Question: I have set up my test environment as described here with QunitJS + PhantomJS + GruntJS: <URL>
If I execute the tests (grunt task) locally everything works fine. But If I try to execute the tests on our buildserver it throws following error:

I checked the URL and path several times and the html-document for starting the qunit tests is also available on the configured path on our build server. Any ideas why this error can occur?
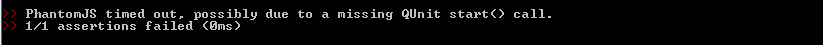
Answer: The URL configuration for the qunit html file in the Grunt task was not correct!